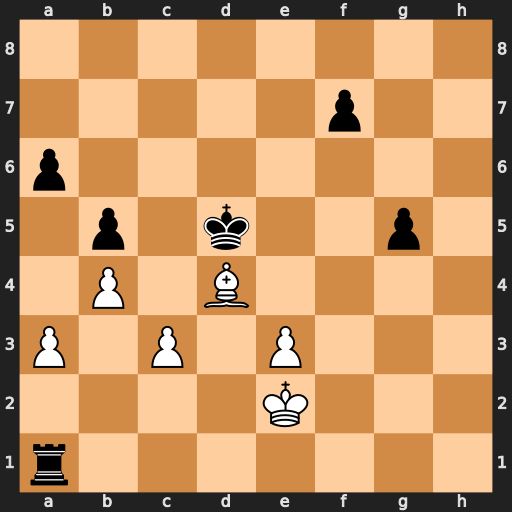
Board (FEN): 8/5p2/p7/1p1k2p1/1P1B4/P1P1P3/4K3/r7
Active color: w
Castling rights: -
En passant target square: -
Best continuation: c4+ Kxc4 Bxa1